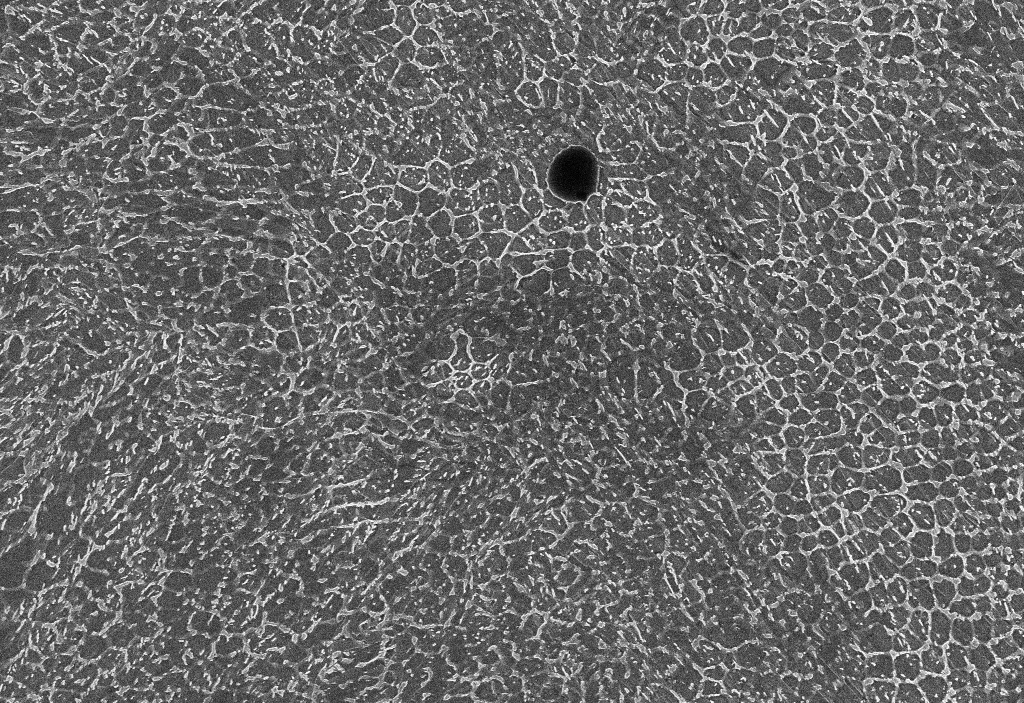
SEM micrograph, magnification: 10000x, scale bar: 2 µm
Phase areas (pixels) — Matrix: 316042; Austenite: 398069; Martensite/Austenite: 0; Precipitate: 3465; Defect: 2296; total: 719872